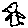
Label: bird